Question: I am working with Magento 1.8.0.0,
I have a test version installed on a WAMP server via localhost and when I want to add category's i get the next error:
'Fatal error: Call to a member function getId() on a non-object in C:\wamp\www\magentno\lib\Varien\Data\Tree\Dbp.php on line 332'
i have not made a store yet because i need category's for that.
I have already added a try and catch code to the line that gives the error.
this is the code that gives the error:
'''
public function loadEnsuredNodes($category, $rootNode)
{
$pathIds = $category->getPathIds();
$rootNodeId = $rootNode->getId();
$rootNodePath = $rootNode->getData($this->_pathField);
$select = clone $this->_select;
$select->order($this->_table.'.'.$this->_orderField . ' ASC');
if ($pathIds) {
$condition = $this->_conn->quoteInto("$this->_table.$this->_idField in (?)", $pathIds);
$select->where($condition);
}
$arrNodes = $this->_conn->fetchAll($select);
if ($arrNodes) {
$childrenItems = array();
foreach ($arrNodes as $nodeInfo) {
$nodeId = $nodeInfo[$this->_idField];
if ($nodeId<=$rootNodeId) {
continue;
}
$pathToParent = explode('/', $nodeInfo[$this->_pathField]);
array_pop($pathToParent);
$pathToParent = implode('/', $pathToParent);
$childrenItems[$pathToParent][] = $nodeInfo;
}
$this->_addChildNodes($childrenItems, $rootNodePath, $rootNode, true);
}
}
'''
this line is the killer:
'''
$rootNodeId = $rootNode->getId();
'''

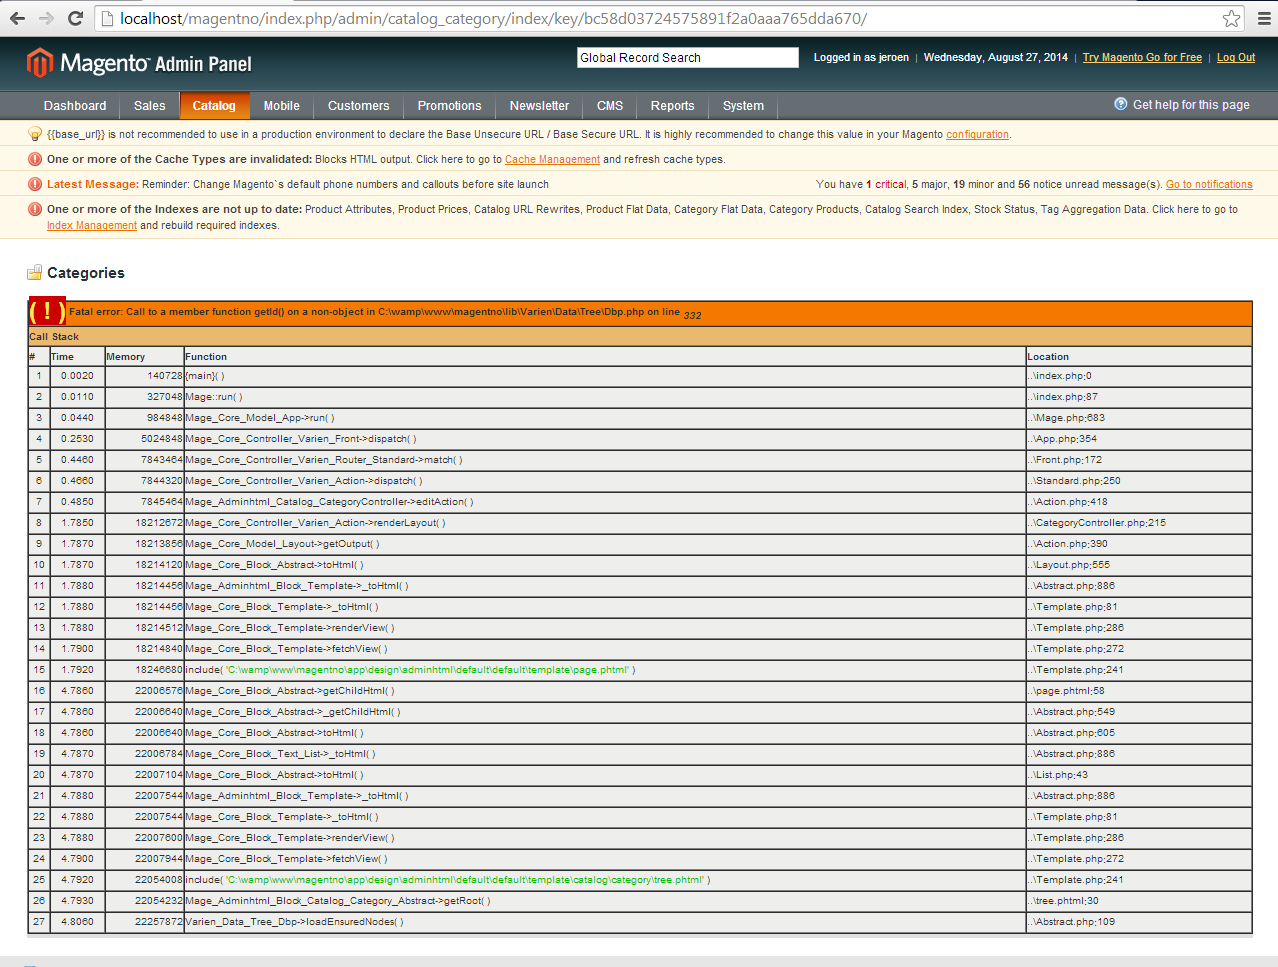
Answer: This problem occurs due to reindexing problem. You can run this query in order to solve this problem
'INSERT INTO catalog_category_entity(entity_id,entity_type_id,attribute_set_id,parent_id,created_at,updated_at,path,POSITION,level,children_count) VALUES (1,3,0,0,'0000-00-00 00:00:00','2009-02-20 00:25:34','1',1,0,1),(2,3,3,0,'2009-02-20 00:25:34','2009-02-20 00:25:34','1/2',1,1,0); INSERT INTO catalog_category_entity_int(value_id,entity_type_id,attribute_id,store_id,entity_id,value) VALUES (1,3,32,0,2,1),(2,3,32,1,2,1); INSERT INTO catalog_category_entity_varchar(value_id,entity_type_id,attribute_id,store_id,entity_id,value) VALUES (1,3,31,0,1,'Root Catalog'),(2,3,33,0,1,'root-catalog'),(3,3,31,0,2,'Default Category'),(4,3,39,0,2,'PRODUCTS'),(5,3,33,0,2,'default-category');'
Note:- answer taken from <URL>